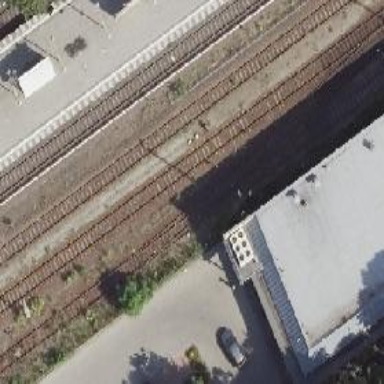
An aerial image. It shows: Historic railway yard with rail tracks.